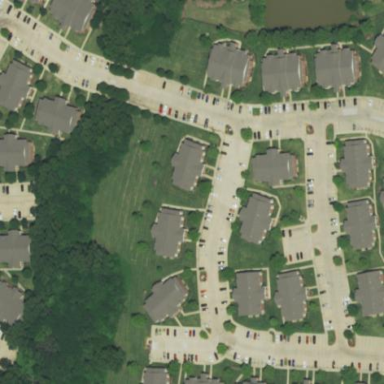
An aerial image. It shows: Residential area with apartments.